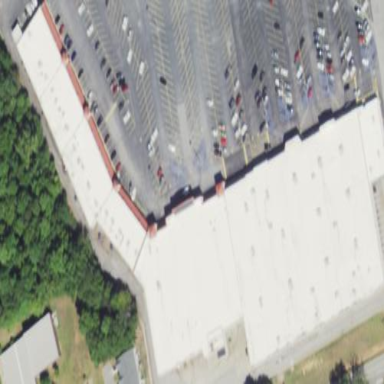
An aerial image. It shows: Retail building.